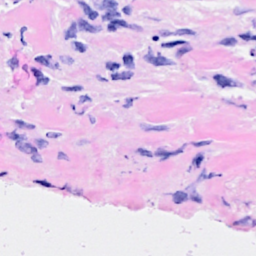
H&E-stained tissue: Breast